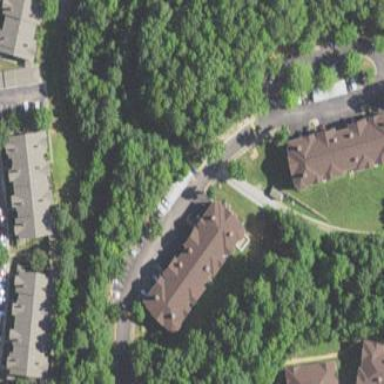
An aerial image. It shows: Residential building.